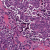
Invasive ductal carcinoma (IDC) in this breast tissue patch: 1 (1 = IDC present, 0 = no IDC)